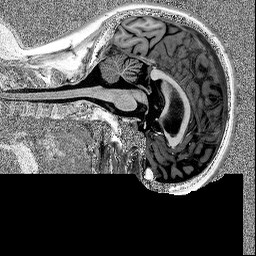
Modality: MP2RAGE
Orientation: sagittal
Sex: female